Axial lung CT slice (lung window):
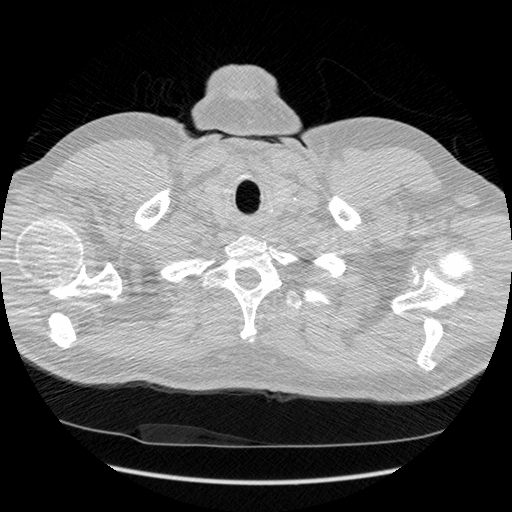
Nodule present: no